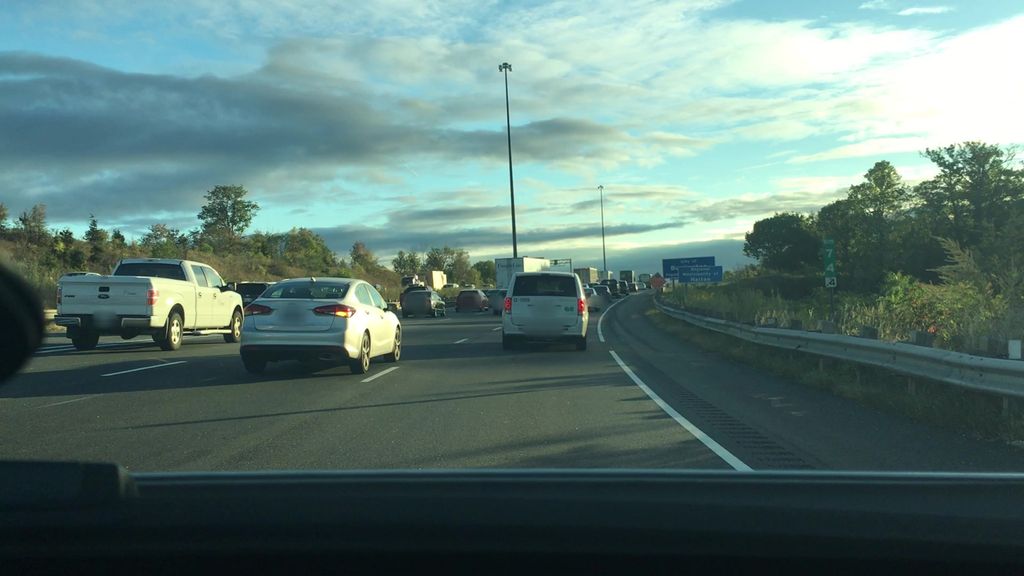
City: hamilton